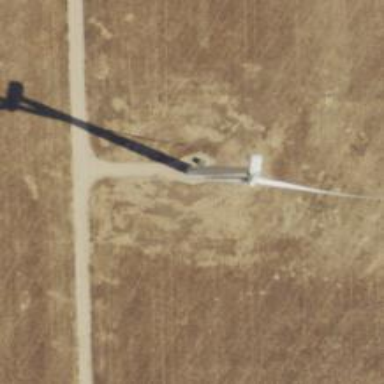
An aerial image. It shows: Wind generator using wind turbines of horizontal axis.